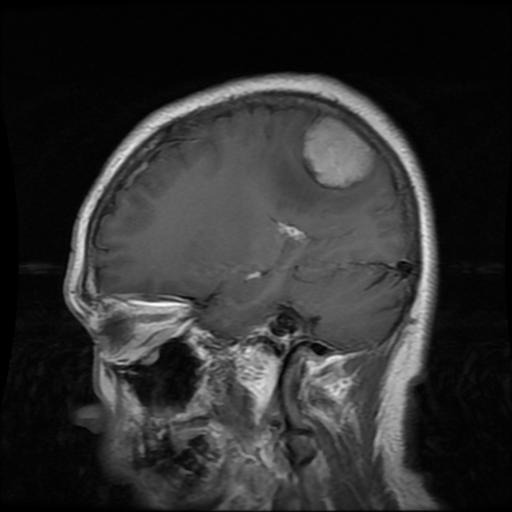
Label: meningioma